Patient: sex M, age 31
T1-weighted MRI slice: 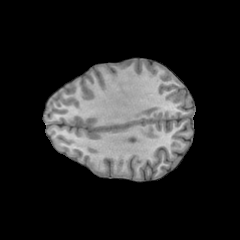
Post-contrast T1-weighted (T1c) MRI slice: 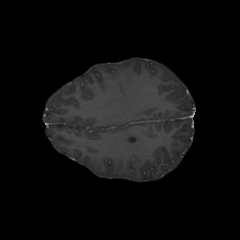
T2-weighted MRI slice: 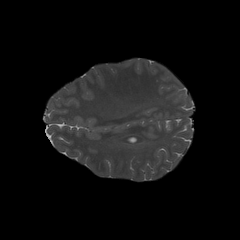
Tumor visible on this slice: no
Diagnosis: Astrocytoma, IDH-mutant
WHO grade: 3